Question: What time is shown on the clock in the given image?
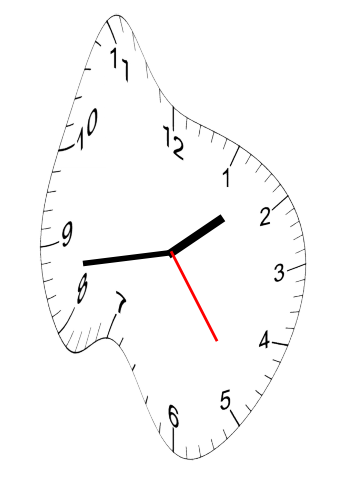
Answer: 01:43:24